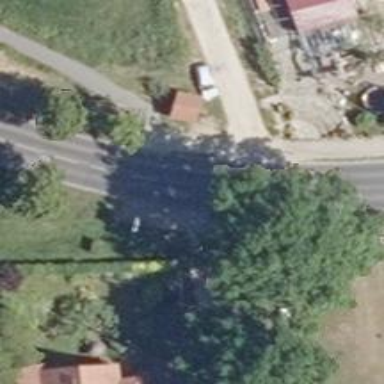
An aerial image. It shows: Road with "give way" sign.